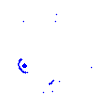
Particle: proton